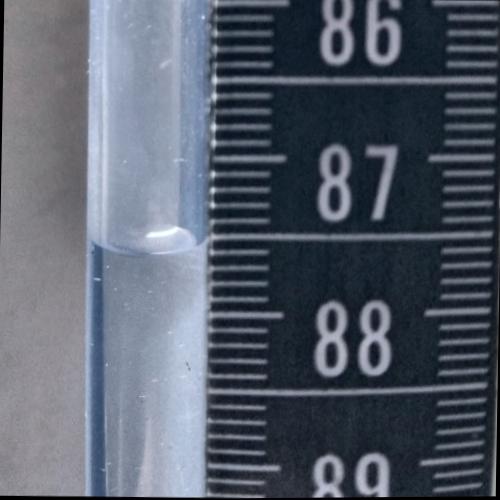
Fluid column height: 87.5 cm